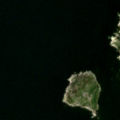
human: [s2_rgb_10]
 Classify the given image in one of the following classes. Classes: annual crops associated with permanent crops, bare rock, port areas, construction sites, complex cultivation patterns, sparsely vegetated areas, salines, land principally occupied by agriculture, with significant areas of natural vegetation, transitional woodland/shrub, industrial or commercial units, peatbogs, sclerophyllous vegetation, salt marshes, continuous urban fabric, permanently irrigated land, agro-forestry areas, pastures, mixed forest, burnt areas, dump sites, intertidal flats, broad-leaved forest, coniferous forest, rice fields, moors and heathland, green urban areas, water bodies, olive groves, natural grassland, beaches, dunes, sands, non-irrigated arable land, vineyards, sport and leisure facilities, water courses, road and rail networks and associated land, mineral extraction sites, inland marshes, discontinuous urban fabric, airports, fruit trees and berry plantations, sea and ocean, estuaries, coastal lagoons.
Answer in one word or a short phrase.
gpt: sea and ocean